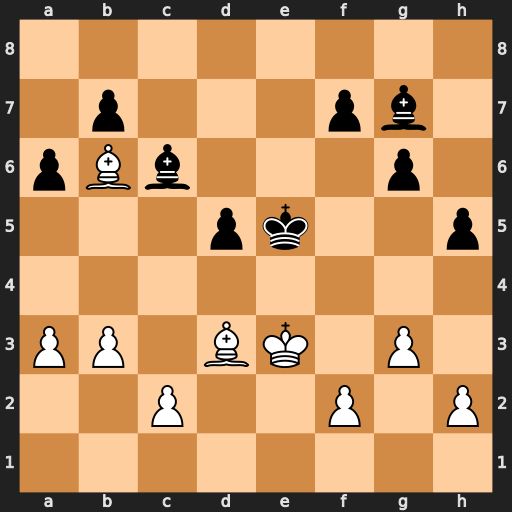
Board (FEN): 8/1p3pb1/pBb3p1/3pk2p/8/PP1BK1P1/2P2P1P/8
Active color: w
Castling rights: -
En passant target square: -
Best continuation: Bd4+ Kd6 Bxg7